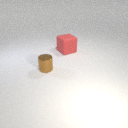
small brown metal cylinder to the left of large red rubber cube